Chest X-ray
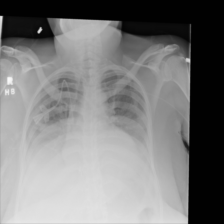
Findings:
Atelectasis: positive
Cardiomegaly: negative
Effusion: negative
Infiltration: negative
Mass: negative
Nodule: negative
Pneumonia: negative
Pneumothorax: negative
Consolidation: negative
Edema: negative
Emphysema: negative
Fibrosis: negative
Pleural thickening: negative
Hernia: negative